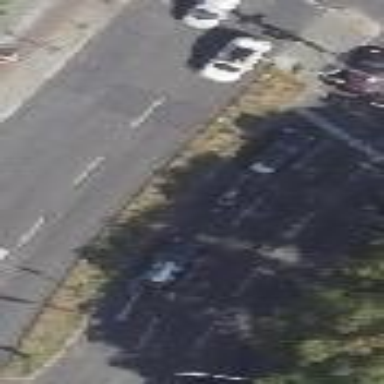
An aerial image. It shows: Traffic island.